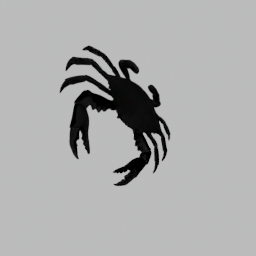
Label: animals